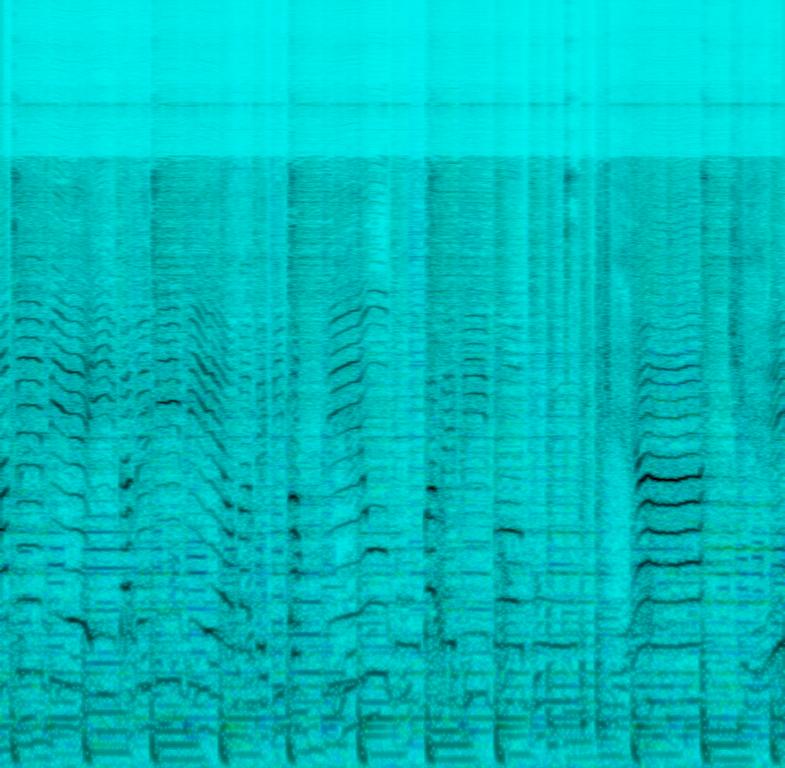
A child sings this playful melody accompanied by an adult in vocal harmony. The song is medium tempo with a steady drumming rhythm, tambourine percussion , keyboard harmony, horns playing and a playful keyboard bass line. The song is cheerful and playful. The song is an anime tv show tune or a children’s song.